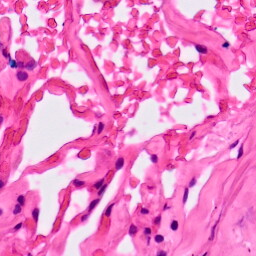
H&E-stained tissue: Lung